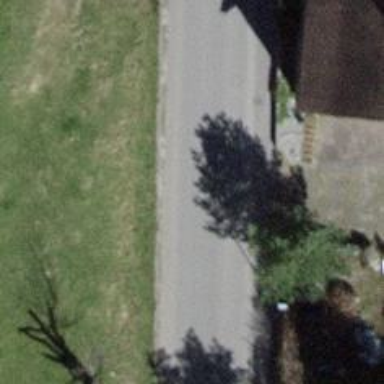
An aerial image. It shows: Smooth asphalt road in residential area.